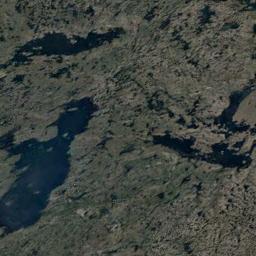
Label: wetland